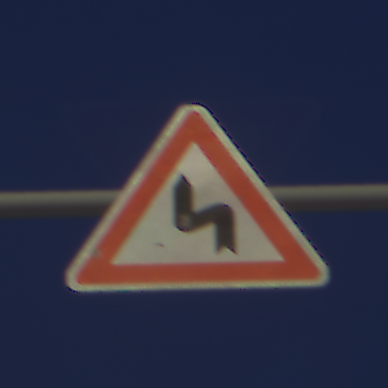
Verkehrszeichen: DoppelkurveZunaechstLinks
Umgebung: Outdoor, Urban
Tageszeit: Night
Wetter: Clear
Licht: Artificial
Jahreszeit: NotSpecified
Kontrast: HighContrast